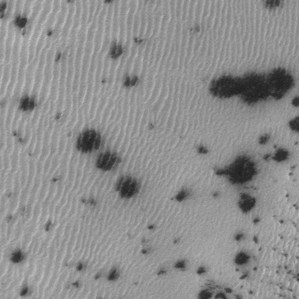
Label: frost